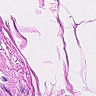
Metastatic tissue present: no